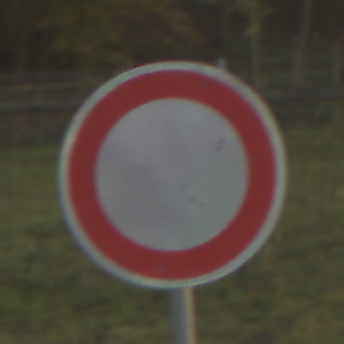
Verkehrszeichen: VerbotFahrzeugeAllerArt
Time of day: SunriseSunset
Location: Outdoor (Nature)
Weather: PartlyCloudy
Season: NotSpecified
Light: Natural